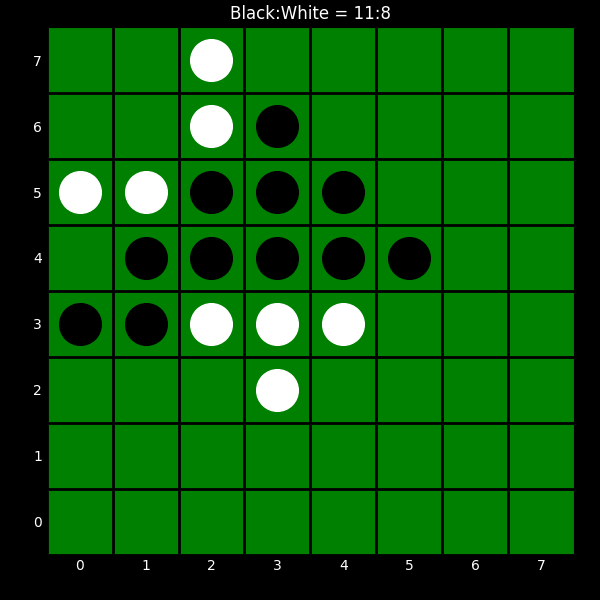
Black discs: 11
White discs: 8